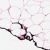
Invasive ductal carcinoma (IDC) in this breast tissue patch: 0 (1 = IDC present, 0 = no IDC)